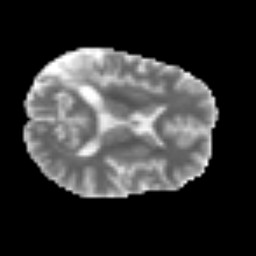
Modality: MD
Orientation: axial
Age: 39
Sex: female
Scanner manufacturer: siemens
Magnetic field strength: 3 T
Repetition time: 3.2 s
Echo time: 0.081 s